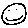
Label: smiley face